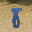
Label: 8